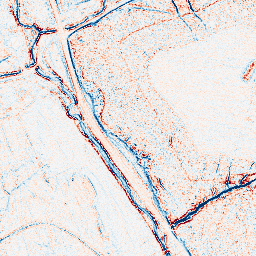
Category: edge_preserving
Decomposition family: anisotropic_diffusion
Decomposition parameters: iterations: 10
kappa: 10
gamma: 0.05
Upsampling method: bicubic
Upsampling parameters: scale: 2
Upsampling scale: 2